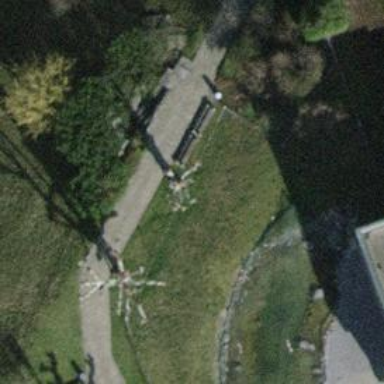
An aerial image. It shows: Bench for seating.